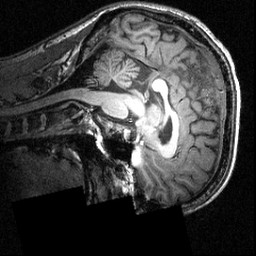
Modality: T1w
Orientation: sagittal
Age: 21
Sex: male
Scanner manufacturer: siemens
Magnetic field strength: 3.951 T
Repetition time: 1.5 s
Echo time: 0.00335 s